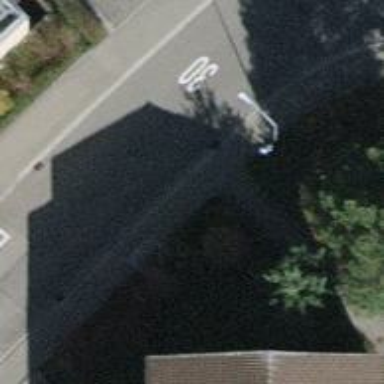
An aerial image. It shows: Zebra crossing on the road.